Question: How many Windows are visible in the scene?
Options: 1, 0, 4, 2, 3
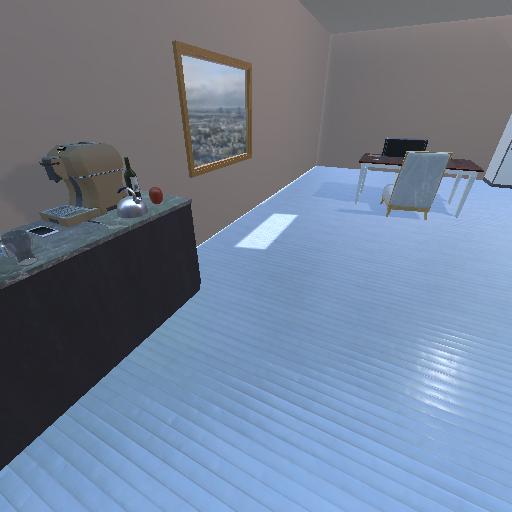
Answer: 1